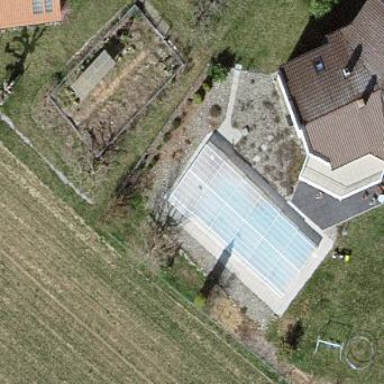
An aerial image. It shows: Swimming pool located in leisure land.